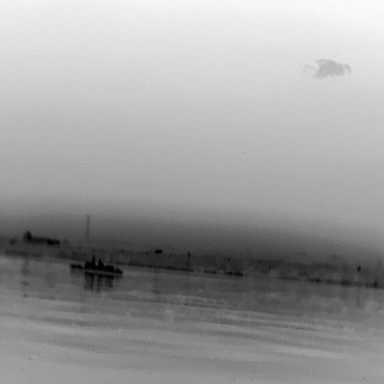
There is a warship in the infrared image.